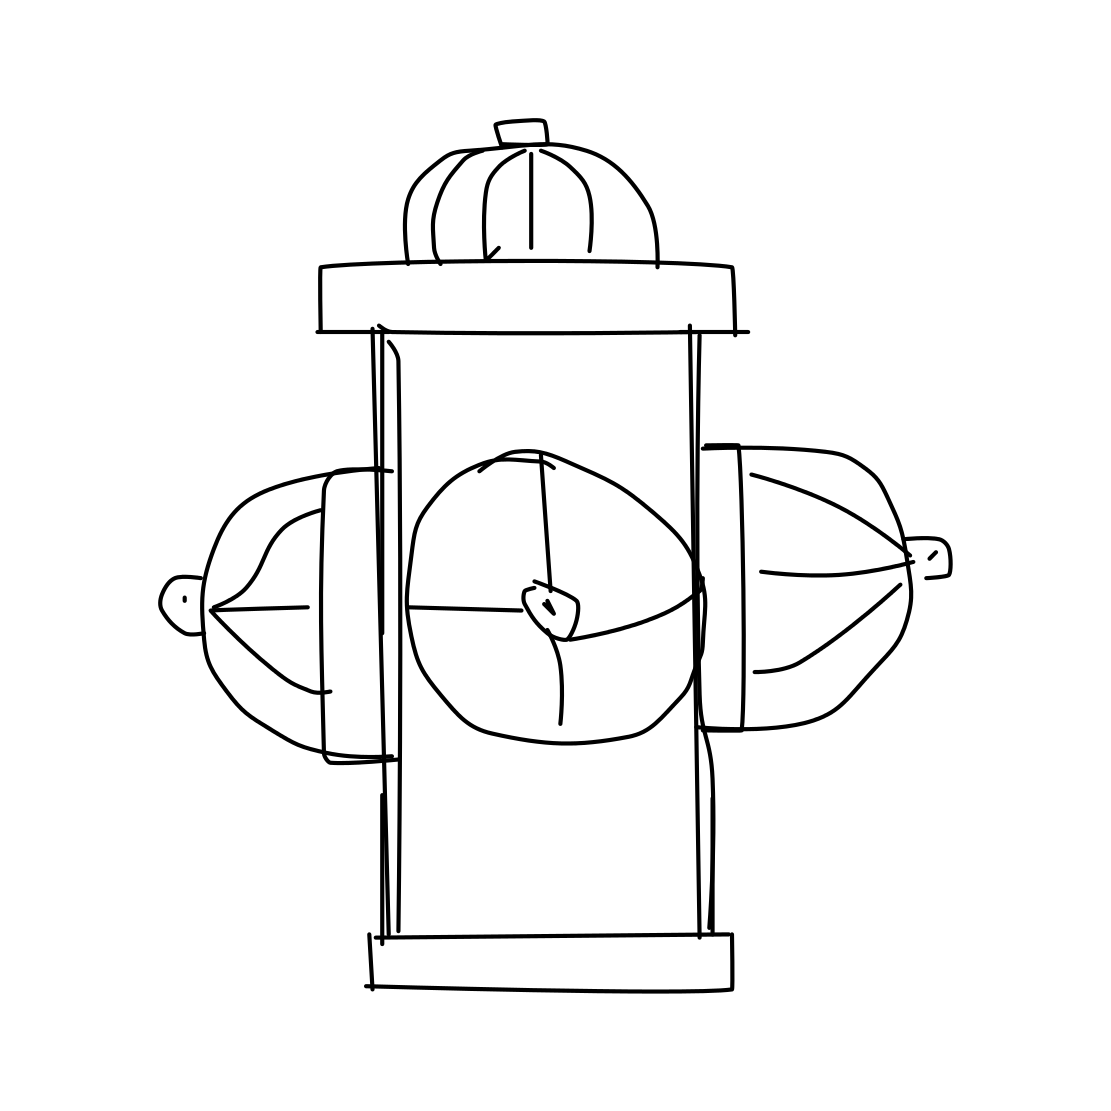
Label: fire hydrant